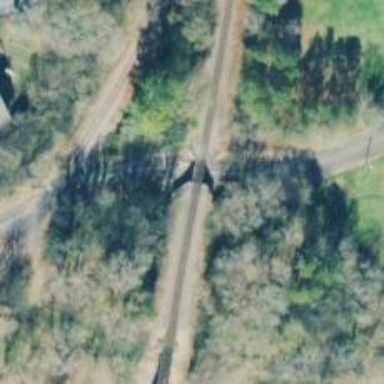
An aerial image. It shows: Railway bridge.